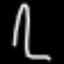
Label: fork